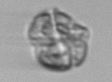
Label: Karenia